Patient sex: M
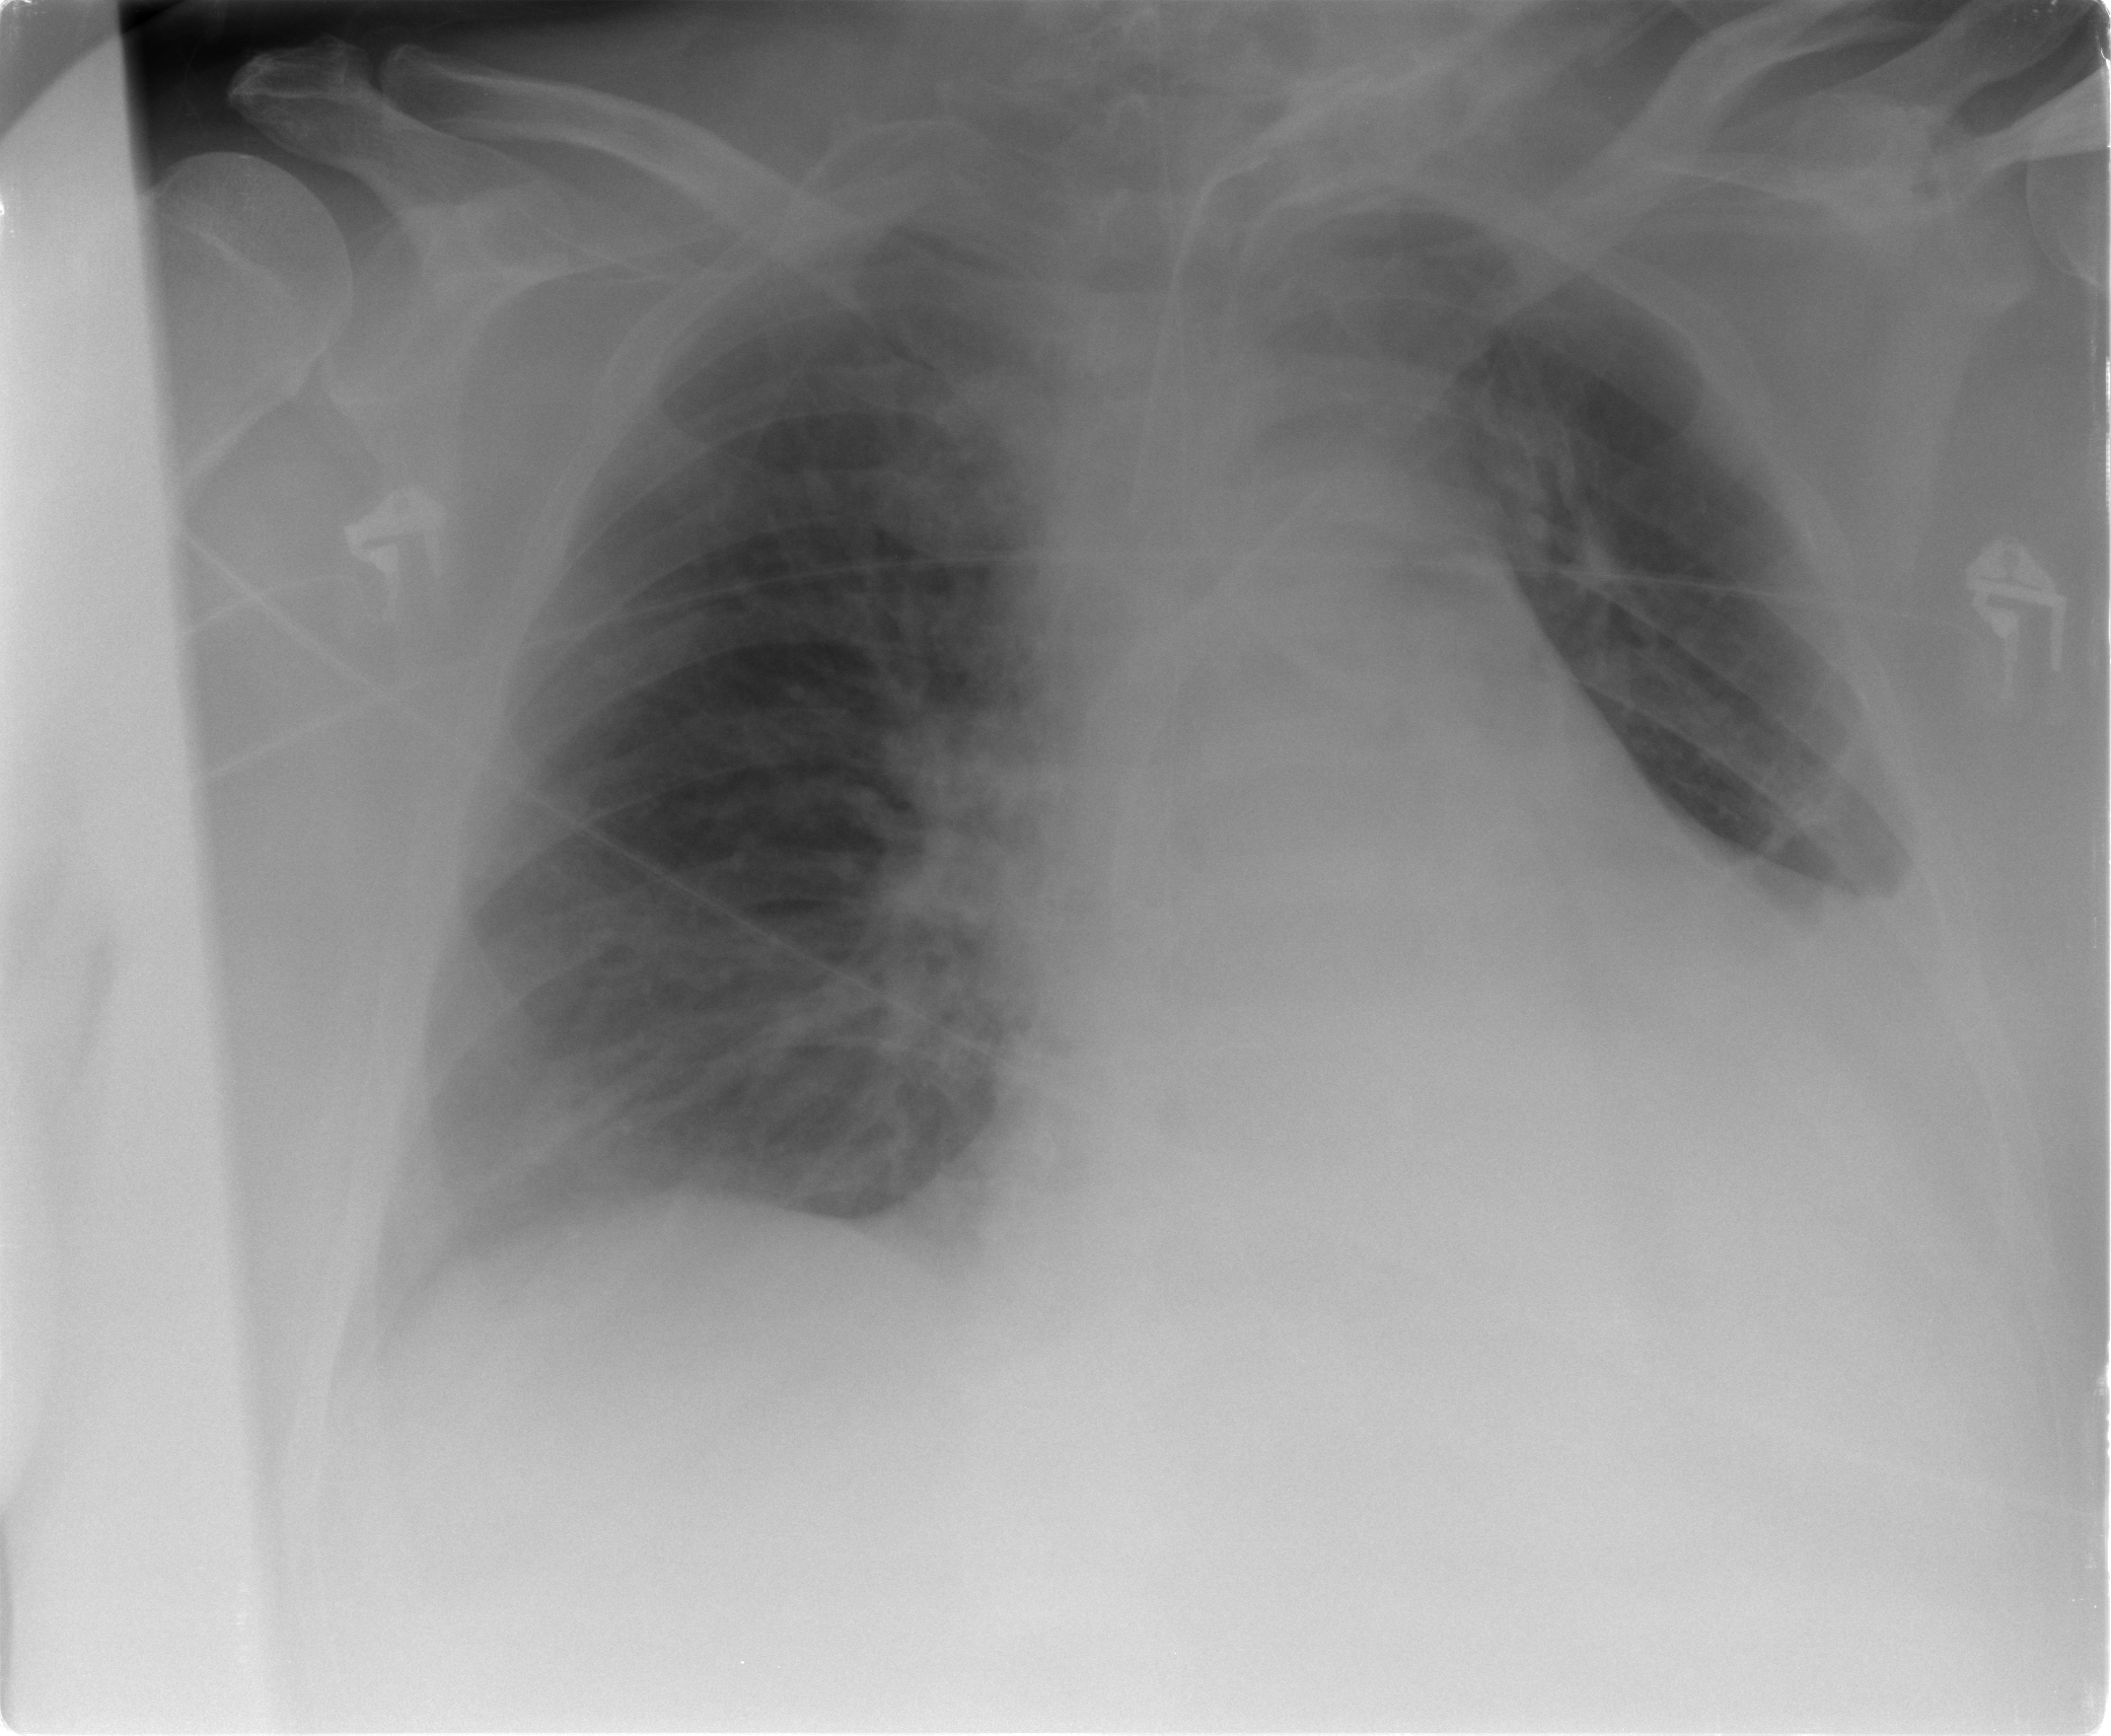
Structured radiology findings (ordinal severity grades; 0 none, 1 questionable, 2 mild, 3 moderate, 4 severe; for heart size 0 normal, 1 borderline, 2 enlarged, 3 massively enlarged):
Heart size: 2
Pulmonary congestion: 2
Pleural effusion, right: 2
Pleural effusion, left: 2
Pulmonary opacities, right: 2
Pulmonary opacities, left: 0
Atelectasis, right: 2
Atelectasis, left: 2